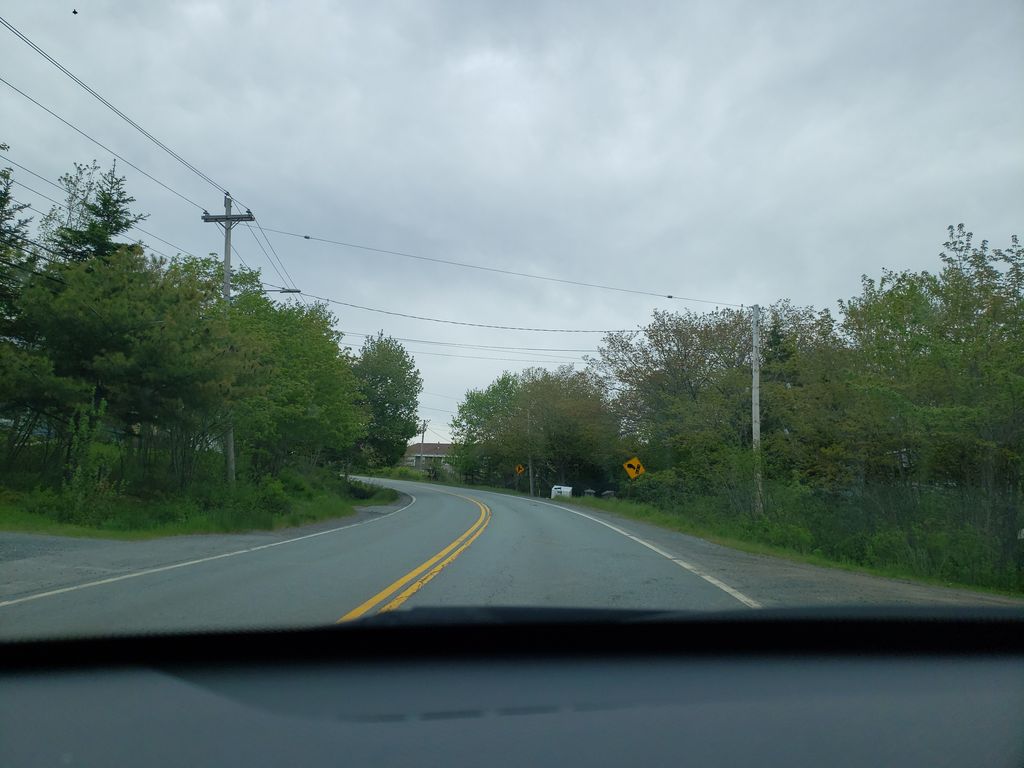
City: halifax